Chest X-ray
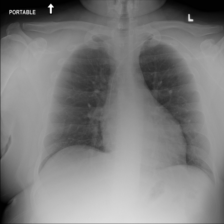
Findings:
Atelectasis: negative
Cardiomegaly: negative
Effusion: negative
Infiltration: negative
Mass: negative
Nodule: negative
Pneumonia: negative
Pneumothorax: negative
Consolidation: negative
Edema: negative
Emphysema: negative
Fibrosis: negative
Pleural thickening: negative
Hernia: negative